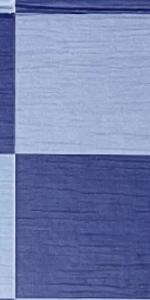
Label: Empty